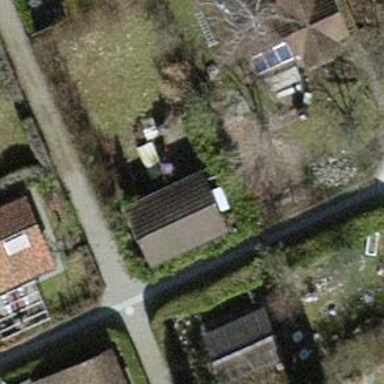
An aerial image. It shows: Allotment house.